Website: crate-barrel
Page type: address-validator
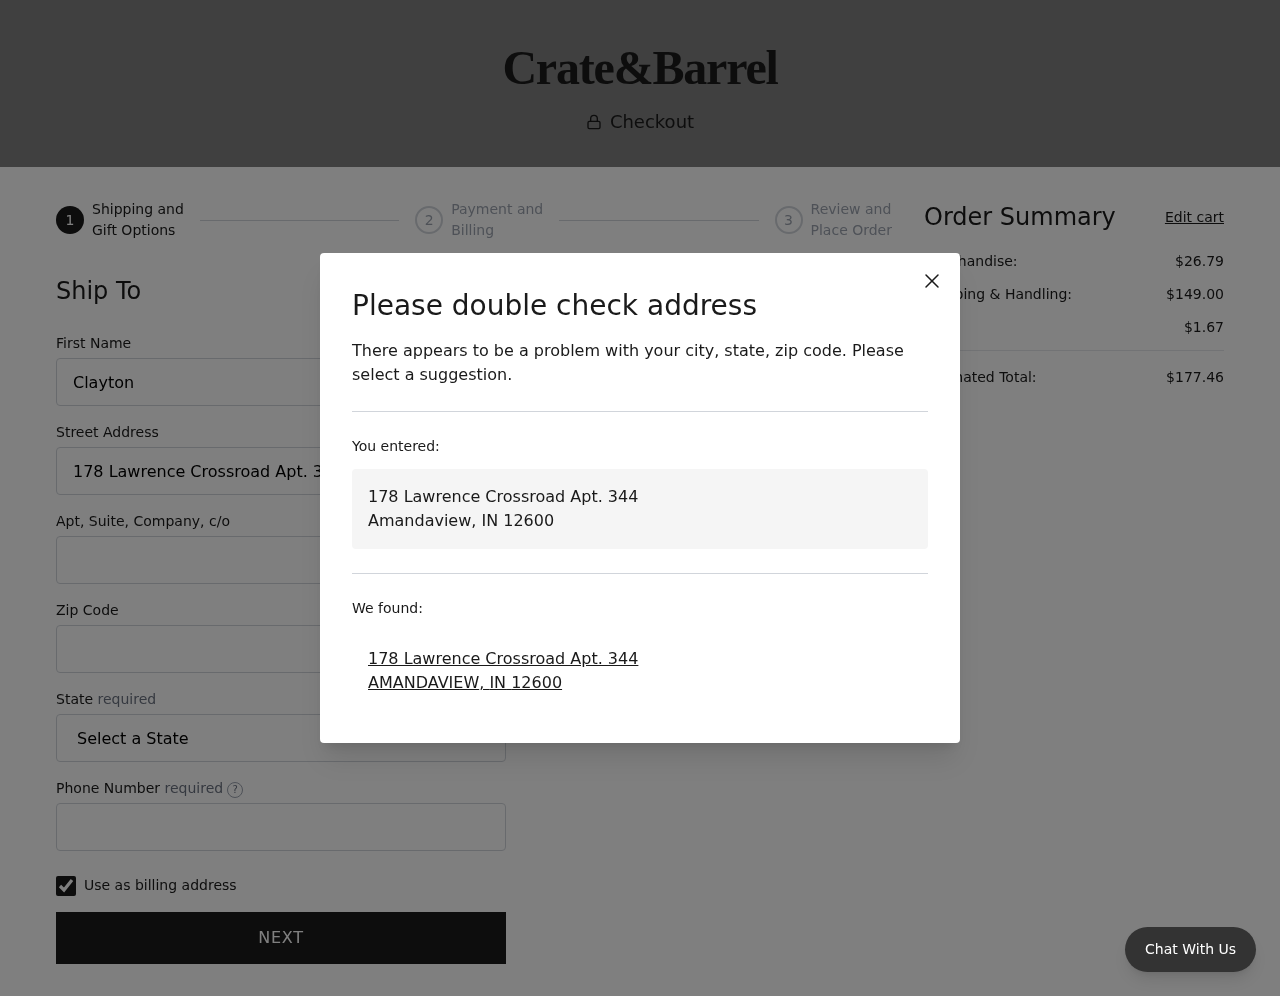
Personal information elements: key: PII_CITY
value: Amandaview
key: PII_CITY
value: AMANDAVIEW
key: PII_FIRSTNAME
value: Clayton
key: PII_PHONE
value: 7032306749
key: PII_POSTCODE
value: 12600
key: PII_STATE
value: Indiana
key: PII_STATE_ABBR
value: IN
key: PII_STREET
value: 178 Lawrence Crossroad Apt. 344
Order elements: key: ORDER_SUBTOTAL
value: $26.79
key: ORDER_SHIPPING_COST
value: $149.00
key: ORDER_TAX
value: $1.67
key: ORDER_TOTAL
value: $177.46